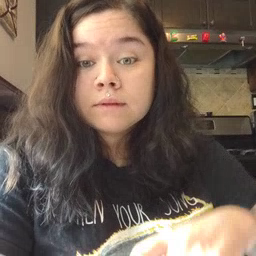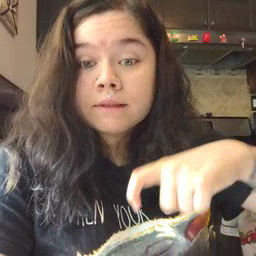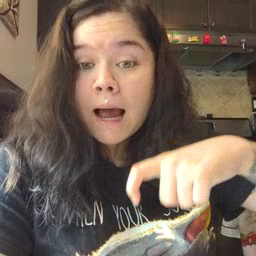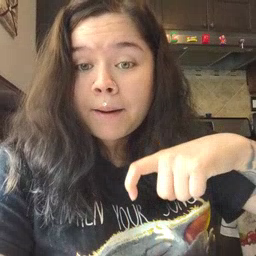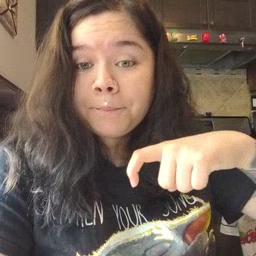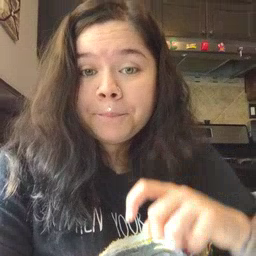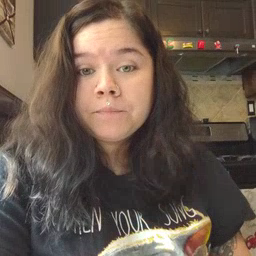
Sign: time